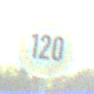
Verkehrszeichen: Geschwindigkeit120
Umgebung: Outdoor, Nature
Tageszeit: MorningAfternoon
Wetter: PartlyCloudy
Licht: Natural
Jahreszeit: NotSpecified
Kontrast: HighContrast